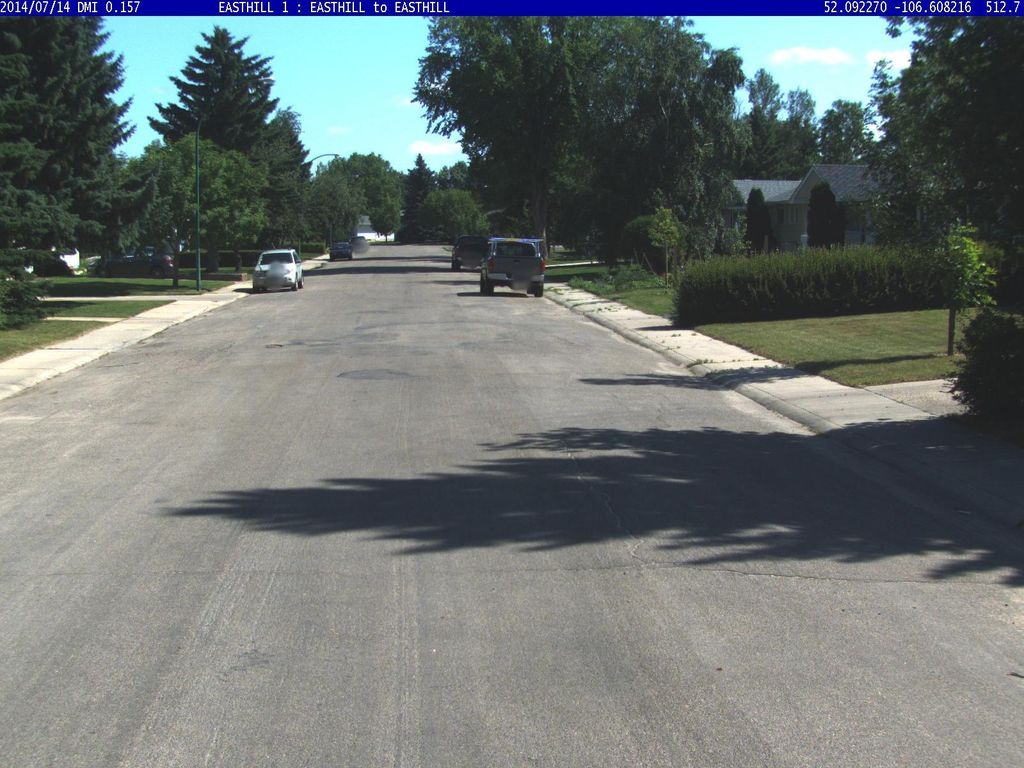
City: saskatoon